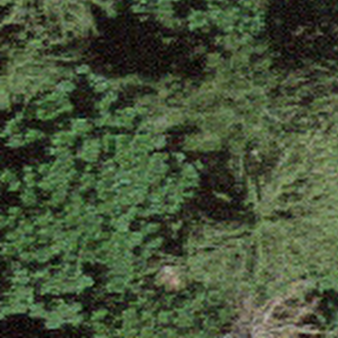
Label: other